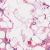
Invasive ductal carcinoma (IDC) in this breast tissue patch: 0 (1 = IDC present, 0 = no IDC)